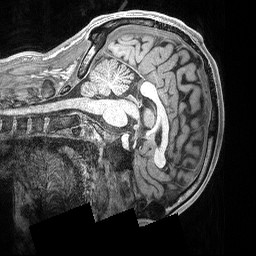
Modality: T1w
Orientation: sagittal
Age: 27
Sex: male
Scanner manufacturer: siemens
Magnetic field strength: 3 T
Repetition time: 2.17 s
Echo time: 0.00169 s